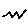
Label: zigzag